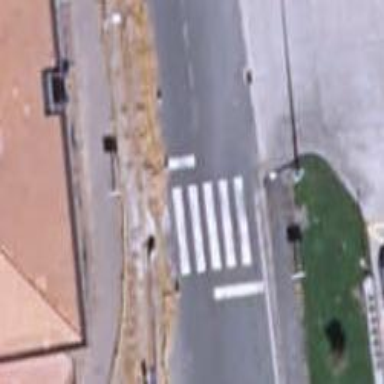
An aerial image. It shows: Marked crossing on footway.